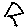
Label: triangle